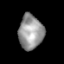
Tissue: lung
Cell type: Epithelial cells
Senescence score: 0.2189
Nuclear area (px): 827
Mean DAPI intensity: 151.513